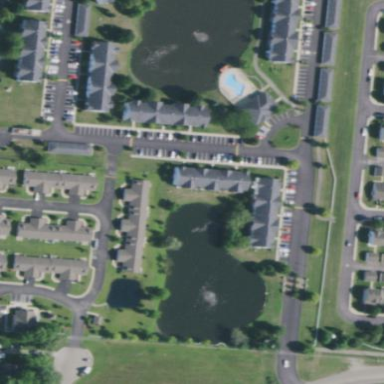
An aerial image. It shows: Picturesque pond located within basin area.